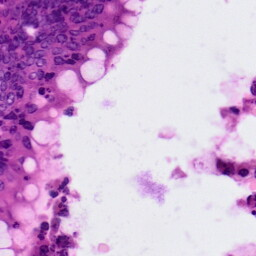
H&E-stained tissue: Colon